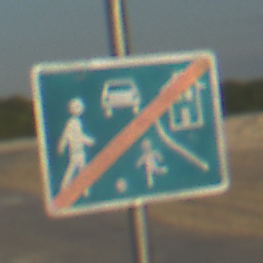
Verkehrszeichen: EndeVerkehrsberuhigterBereich
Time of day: SunriseSunset
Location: Outdoor (Beach)
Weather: Clear
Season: NotSpecified
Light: Natural